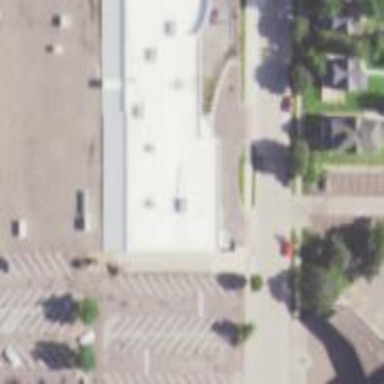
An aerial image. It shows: Retail building.